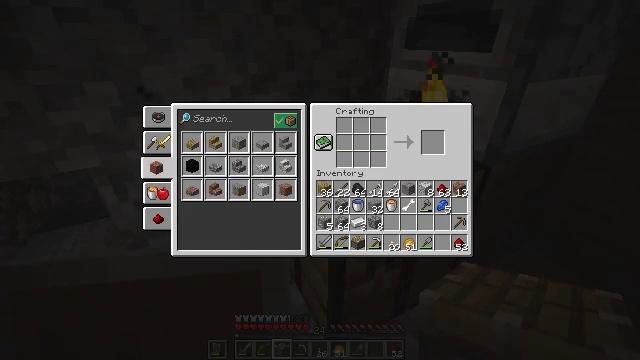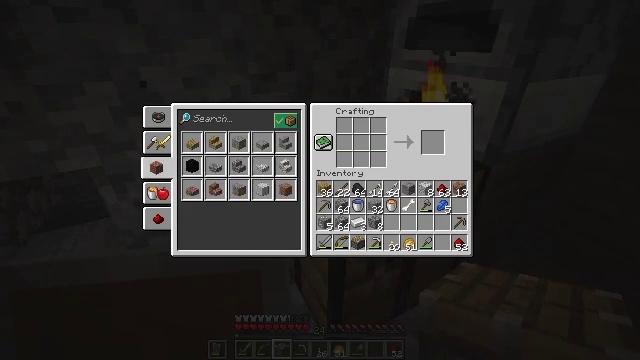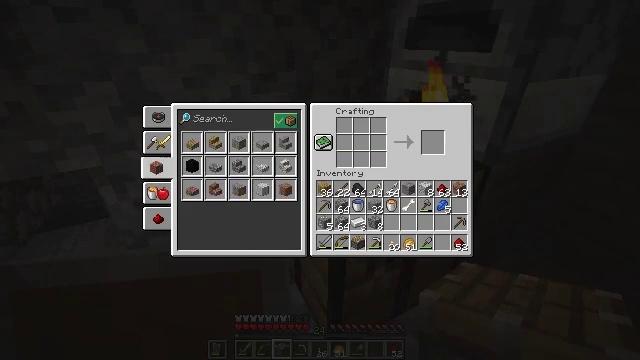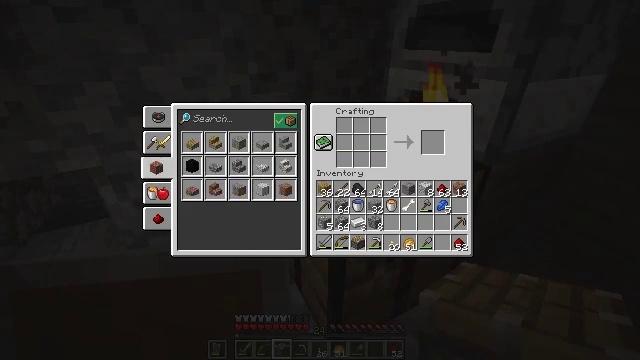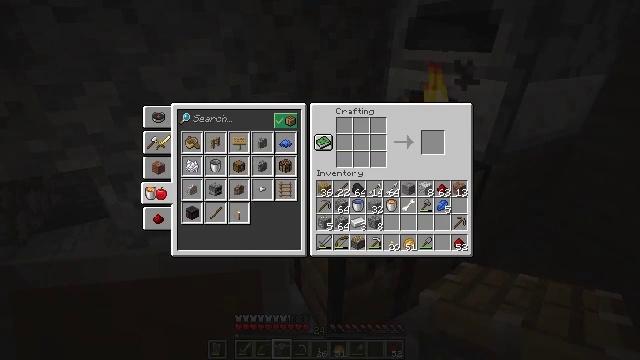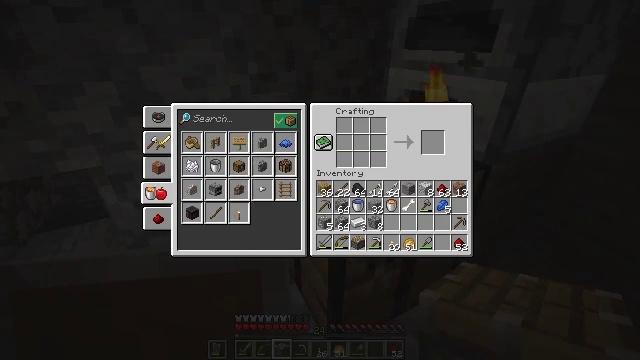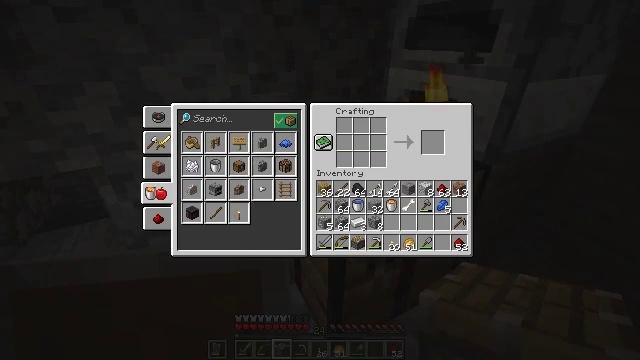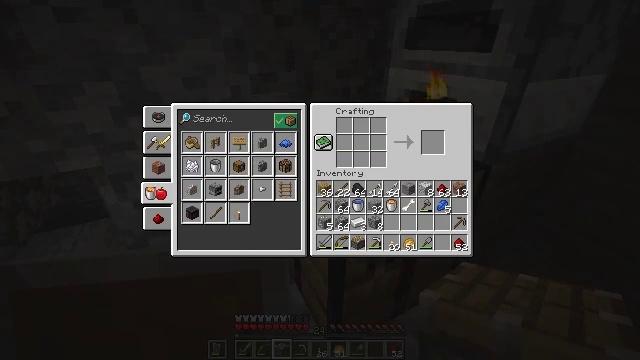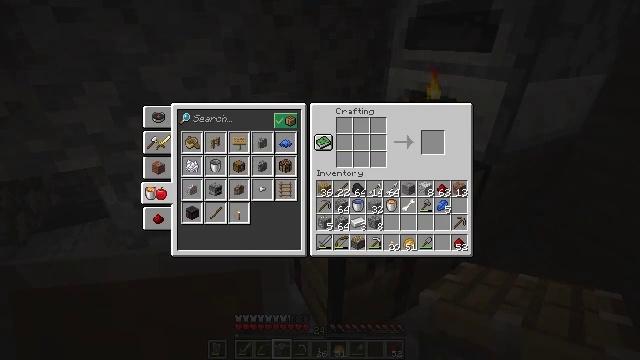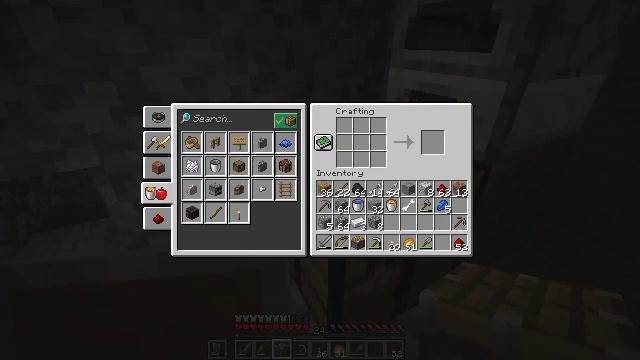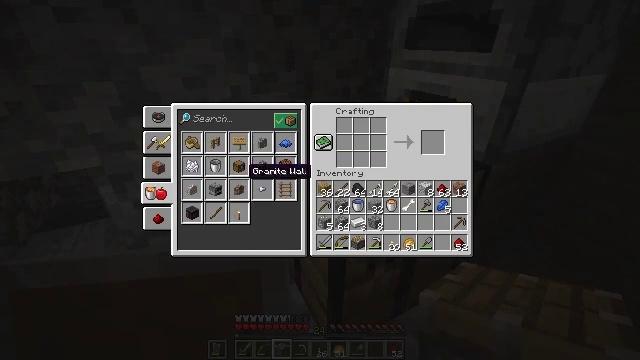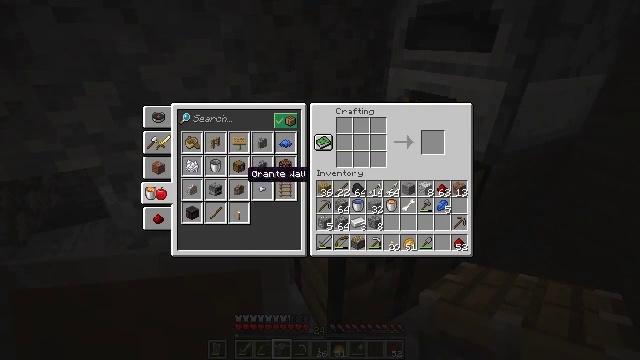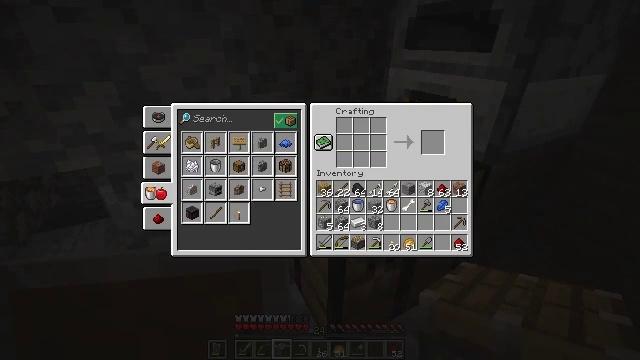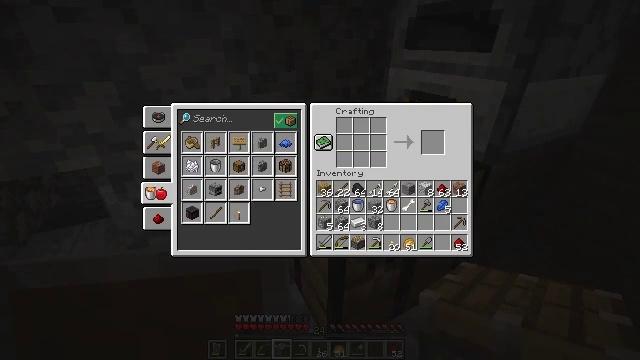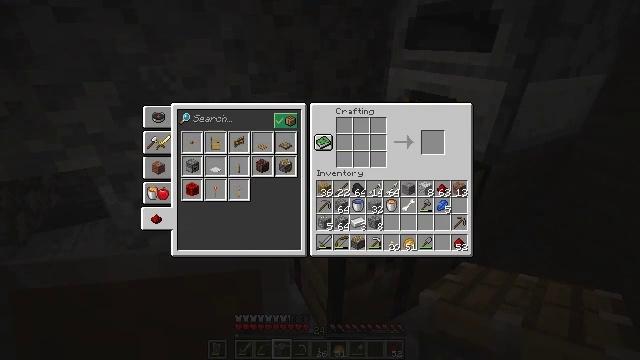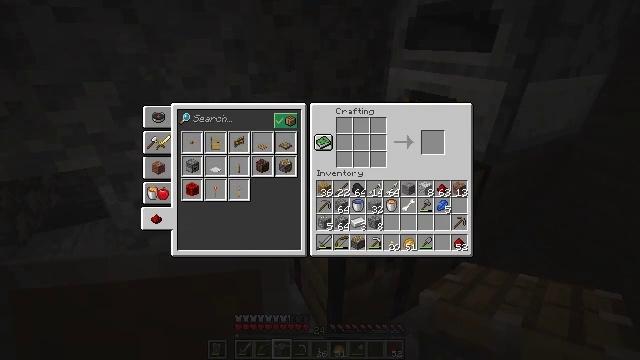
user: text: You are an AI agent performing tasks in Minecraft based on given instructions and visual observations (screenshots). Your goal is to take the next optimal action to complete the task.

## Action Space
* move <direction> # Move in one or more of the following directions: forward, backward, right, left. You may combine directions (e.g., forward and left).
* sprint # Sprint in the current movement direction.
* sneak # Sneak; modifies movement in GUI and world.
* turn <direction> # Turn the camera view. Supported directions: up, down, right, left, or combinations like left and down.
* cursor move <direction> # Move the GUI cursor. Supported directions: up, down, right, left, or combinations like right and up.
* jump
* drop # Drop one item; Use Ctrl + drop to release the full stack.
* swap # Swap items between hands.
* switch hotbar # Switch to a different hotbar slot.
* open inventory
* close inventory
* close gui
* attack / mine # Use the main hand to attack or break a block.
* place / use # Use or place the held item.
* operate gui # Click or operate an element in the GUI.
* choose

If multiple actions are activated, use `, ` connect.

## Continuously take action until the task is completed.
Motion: motion action
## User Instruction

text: Interact with the crafting table to make an oak button.
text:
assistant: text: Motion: no_op
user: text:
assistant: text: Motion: turn down
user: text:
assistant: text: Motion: turn down
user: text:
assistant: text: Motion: attack / mine
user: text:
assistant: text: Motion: attack / mine
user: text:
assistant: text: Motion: no_op
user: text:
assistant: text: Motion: turn down
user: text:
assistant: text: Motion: turn down
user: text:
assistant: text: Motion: turn right
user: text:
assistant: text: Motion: turn right and up
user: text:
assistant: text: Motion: no_op
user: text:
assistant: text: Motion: turn left and down
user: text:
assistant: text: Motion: turn left
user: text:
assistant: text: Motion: attack / mine
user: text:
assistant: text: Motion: attack / mine
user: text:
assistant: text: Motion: no_op
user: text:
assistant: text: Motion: turn right and up
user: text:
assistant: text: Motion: turn right and up
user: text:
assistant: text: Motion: no_op
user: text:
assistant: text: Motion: turn left
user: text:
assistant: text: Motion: turn left and up
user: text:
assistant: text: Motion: no_op
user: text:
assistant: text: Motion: no_op
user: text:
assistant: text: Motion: no_op
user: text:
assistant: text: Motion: no_op
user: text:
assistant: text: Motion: no_op
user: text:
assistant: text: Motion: no_op
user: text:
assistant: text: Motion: no_op
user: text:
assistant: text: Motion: no_op
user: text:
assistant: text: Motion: use / place